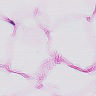
Metastatic tissue present: no